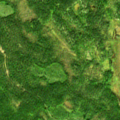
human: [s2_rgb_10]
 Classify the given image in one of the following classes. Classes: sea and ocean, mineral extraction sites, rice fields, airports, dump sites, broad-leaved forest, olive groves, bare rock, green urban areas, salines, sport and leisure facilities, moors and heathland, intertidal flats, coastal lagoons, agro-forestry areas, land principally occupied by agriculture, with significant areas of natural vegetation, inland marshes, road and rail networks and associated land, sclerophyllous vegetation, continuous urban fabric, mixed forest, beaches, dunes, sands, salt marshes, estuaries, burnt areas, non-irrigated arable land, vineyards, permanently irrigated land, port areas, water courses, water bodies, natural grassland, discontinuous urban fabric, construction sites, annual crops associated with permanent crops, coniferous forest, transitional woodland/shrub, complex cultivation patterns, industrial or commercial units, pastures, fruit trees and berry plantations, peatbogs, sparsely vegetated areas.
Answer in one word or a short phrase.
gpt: coniferous forest, mixed forest, transitional woodland/shrub